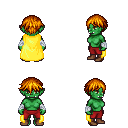
a pixel art fantasy rpg character, female body template, orc, green skin, yellow cape, red pants, dark blonde short bangs hairstyle, white cloth bandages, brown shoes, four views (front, back, left, right), 2x2 character sprite sheet, small pixel art, hard edges, no anti-aliasing